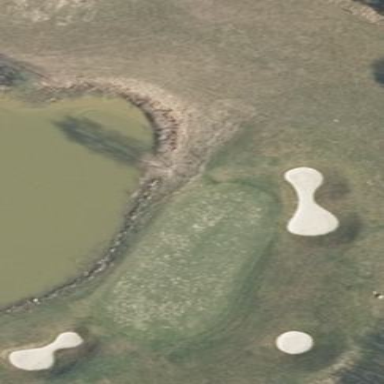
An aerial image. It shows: Golf green.